Field crop: maize
Growth stage: 2
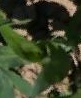
Species: maize